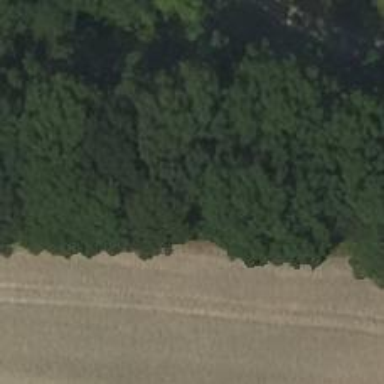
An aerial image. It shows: Row of deciduous broadleaved trees.